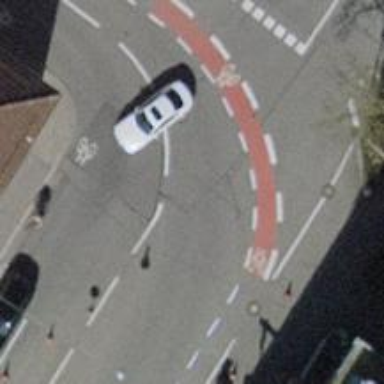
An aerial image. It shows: Residential road with asphalt surface and designated cycle lane on the left.